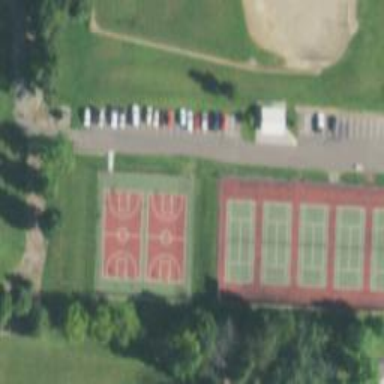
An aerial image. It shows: Basketball court located in leisure land pitch.